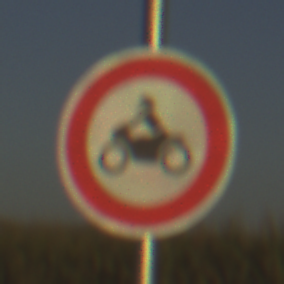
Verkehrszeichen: VerbotKraftraeder
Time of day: SunriseSunset
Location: Outdoor (RoadRail)
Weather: Clear
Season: NotSpecified
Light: Natural